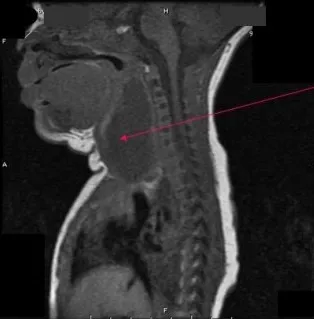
Follow-up magnetic resonance imaging of neck showing increase in size of the cystic hygroma with further compression of the structures of the neck.
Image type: radiology (mri)